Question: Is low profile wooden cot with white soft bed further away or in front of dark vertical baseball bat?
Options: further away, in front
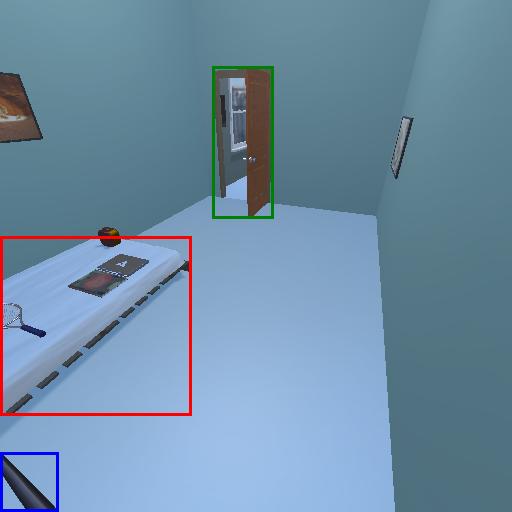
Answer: further away